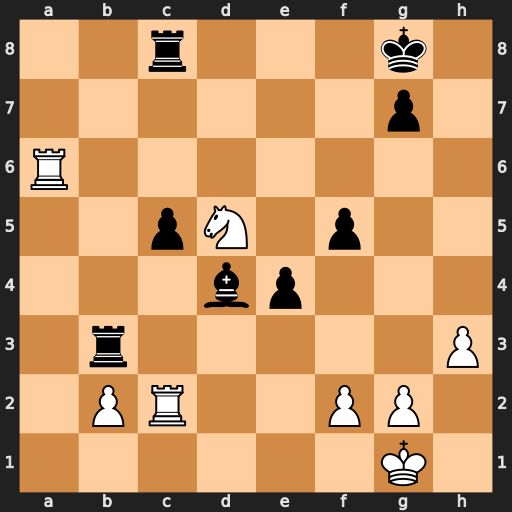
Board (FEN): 2r3k1/6p1/R7/2pN1p2/3bp3/1r5P/1PR2PP1/6K1
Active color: w
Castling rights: -
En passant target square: -
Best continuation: Ne7+ Kh7 Nxc8